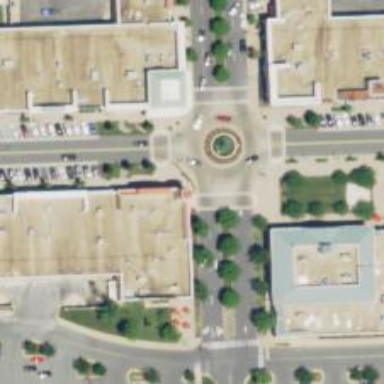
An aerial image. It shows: Roundabout.